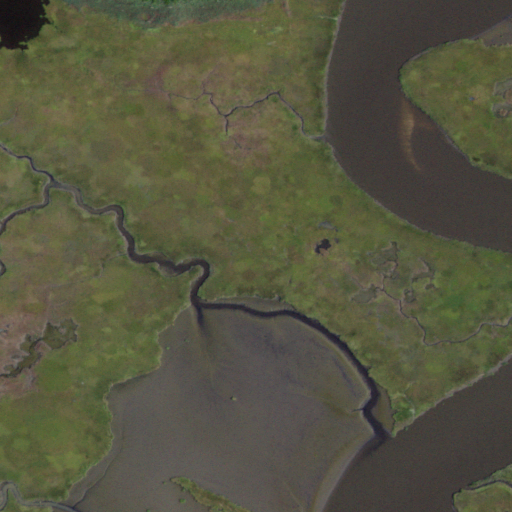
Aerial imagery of cape in New Jersey named Iron Point containing herbaceous wetlands, open water, and woody wetlands